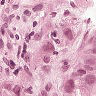
Metastatic tissue present: yes